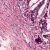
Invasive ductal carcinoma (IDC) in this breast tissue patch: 1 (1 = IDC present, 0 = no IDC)